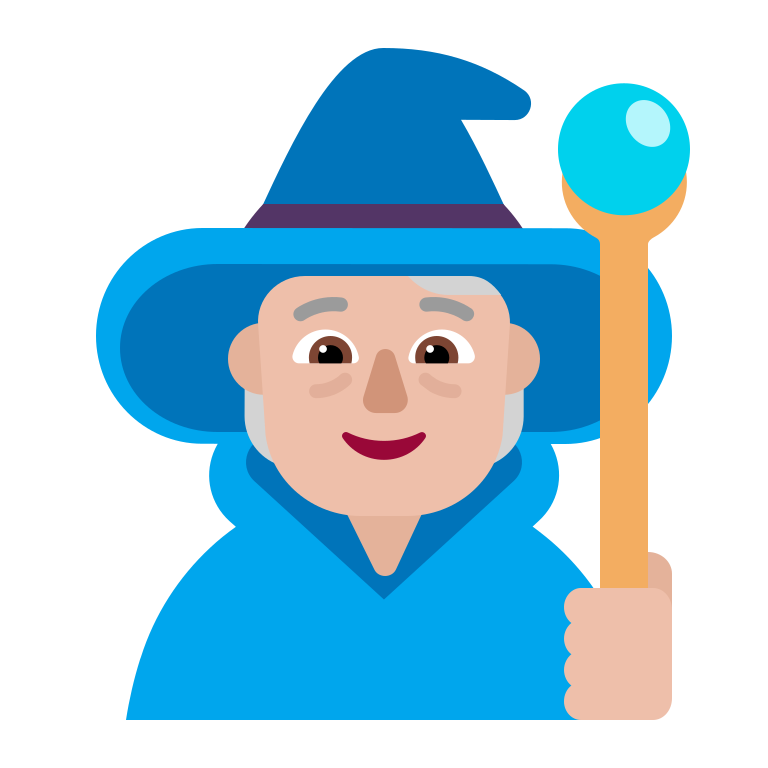
person mage flat  light